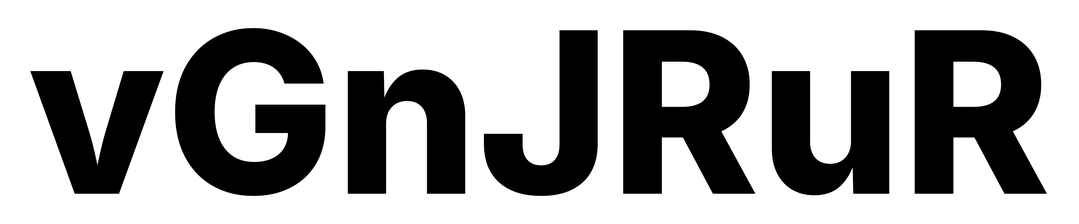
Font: Inter_ExtraBold